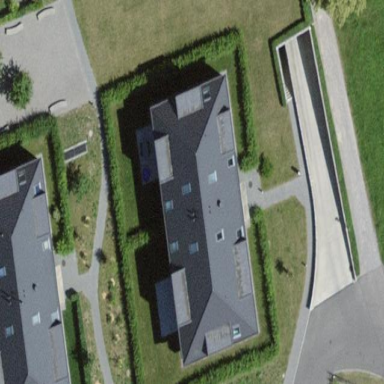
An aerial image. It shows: Apartment building with hipped roof.